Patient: sex M, age 38
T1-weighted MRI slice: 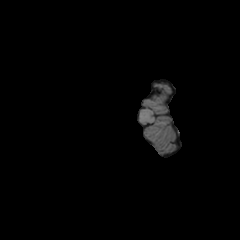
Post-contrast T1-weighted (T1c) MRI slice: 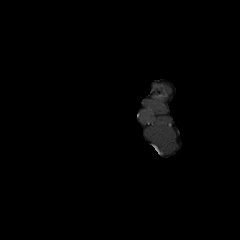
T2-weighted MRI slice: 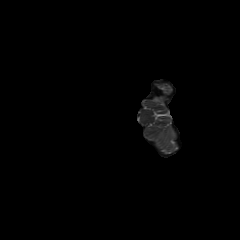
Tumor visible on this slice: no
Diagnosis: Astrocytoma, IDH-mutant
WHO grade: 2